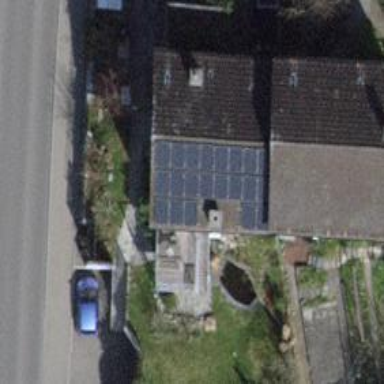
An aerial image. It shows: Small solar photovoltaic panel generator installed on roof.